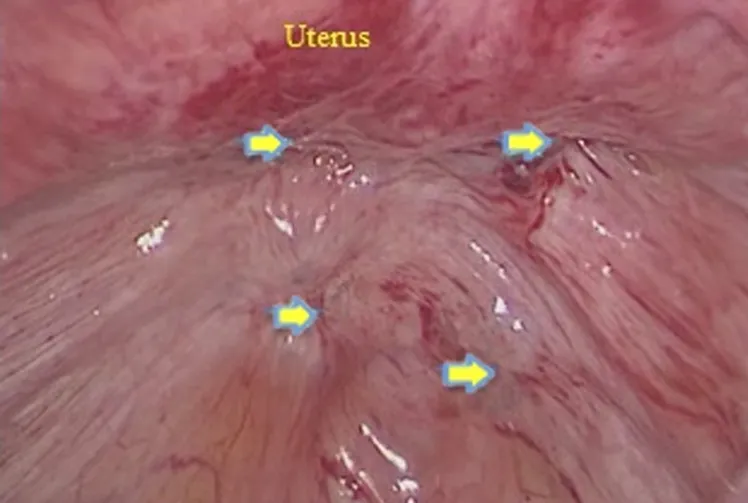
Multiple endometriosis nodule (yellow arrows) sized 1 to 1.5 cm were found in rectovaginal space closed to rectum and ureter.
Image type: radiology (ct)